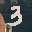
Label: 3